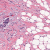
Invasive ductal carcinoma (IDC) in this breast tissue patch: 1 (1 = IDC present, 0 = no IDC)